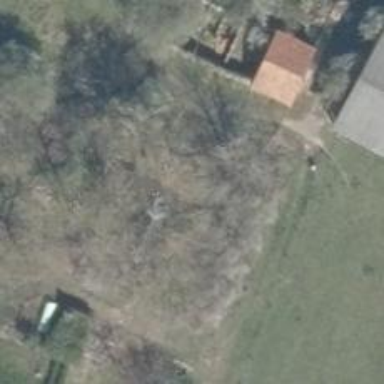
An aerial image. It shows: Isolated dwelling in the countryside.